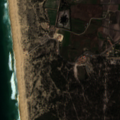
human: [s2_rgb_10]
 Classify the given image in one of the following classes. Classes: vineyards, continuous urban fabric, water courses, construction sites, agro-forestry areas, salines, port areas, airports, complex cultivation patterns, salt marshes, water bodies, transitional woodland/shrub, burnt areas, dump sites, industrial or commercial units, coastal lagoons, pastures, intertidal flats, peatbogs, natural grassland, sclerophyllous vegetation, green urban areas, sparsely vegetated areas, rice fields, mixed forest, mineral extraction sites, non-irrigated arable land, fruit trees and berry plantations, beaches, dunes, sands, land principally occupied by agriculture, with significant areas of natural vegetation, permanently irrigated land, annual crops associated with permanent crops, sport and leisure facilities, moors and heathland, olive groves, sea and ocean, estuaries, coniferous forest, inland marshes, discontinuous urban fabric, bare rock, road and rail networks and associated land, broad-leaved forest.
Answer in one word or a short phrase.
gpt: discontinuous urban fabric, permanently irrigated land, coniferous forest, beaches, dunes, sands, sea and ocean